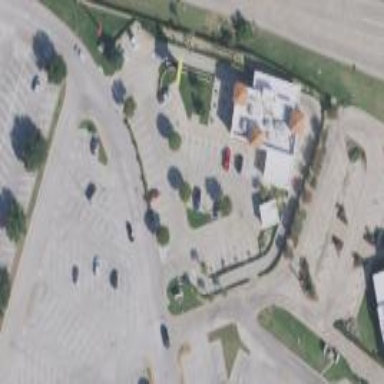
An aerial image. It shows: Parking area with surface.